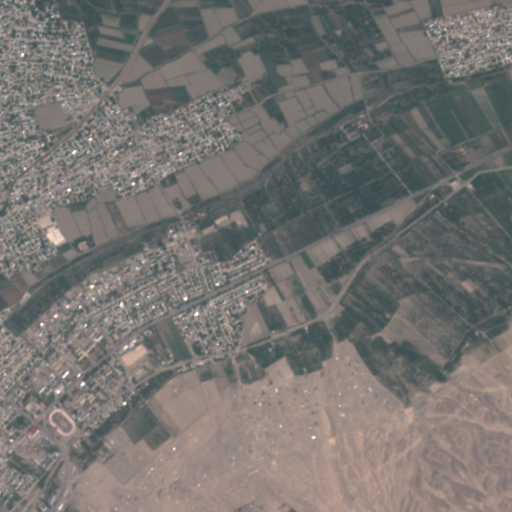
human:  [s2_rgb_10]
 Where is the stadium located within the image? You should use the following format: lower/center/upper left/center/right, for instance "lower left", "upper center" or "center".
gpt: The stadium is located in the lower left of the image.
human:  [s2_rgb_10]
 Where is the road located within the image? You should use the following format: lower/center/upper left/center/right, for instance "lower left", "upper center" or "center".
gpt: There is no road in the image.